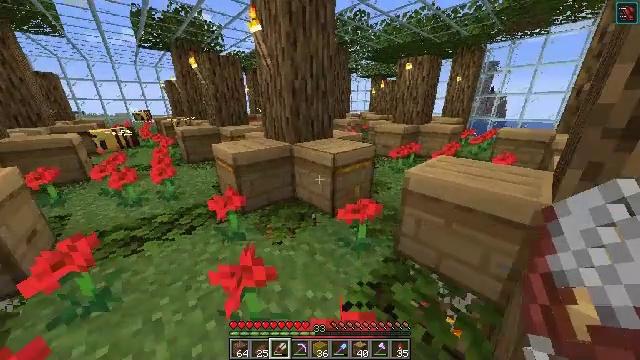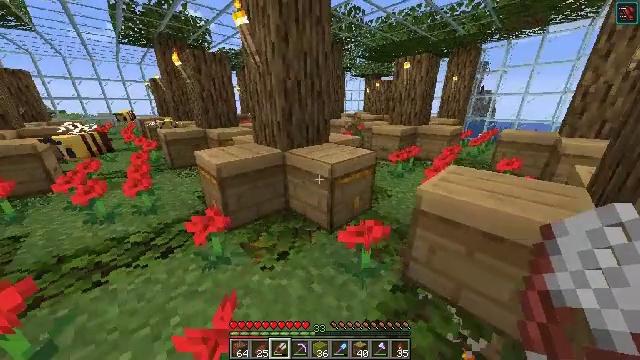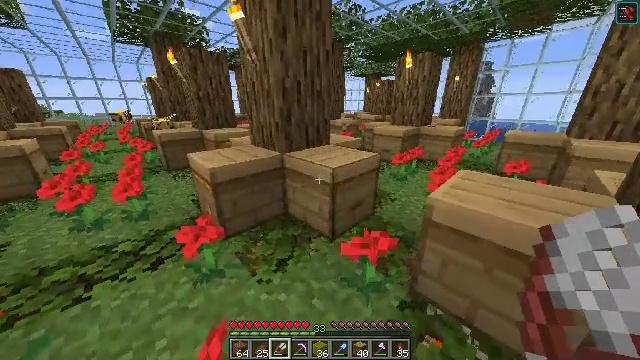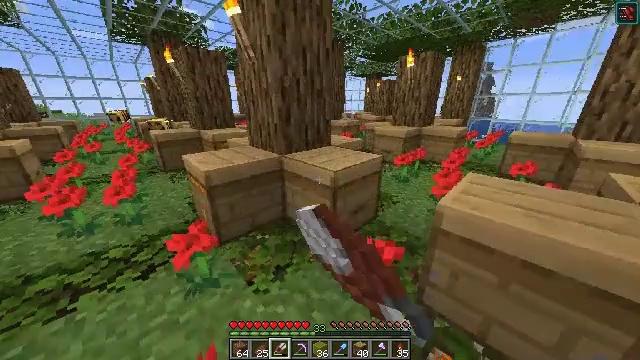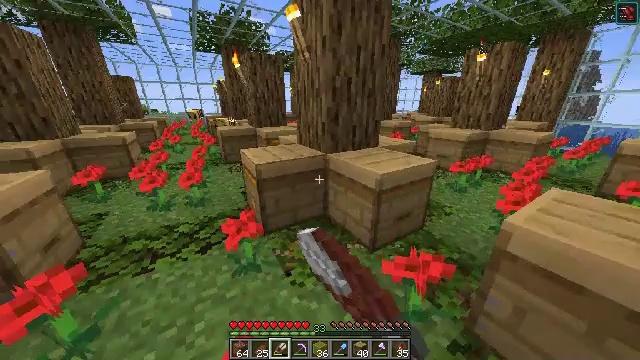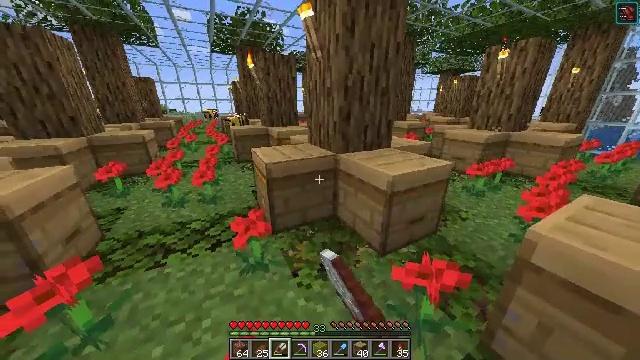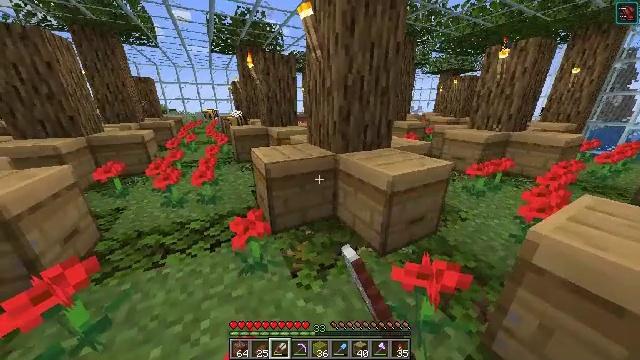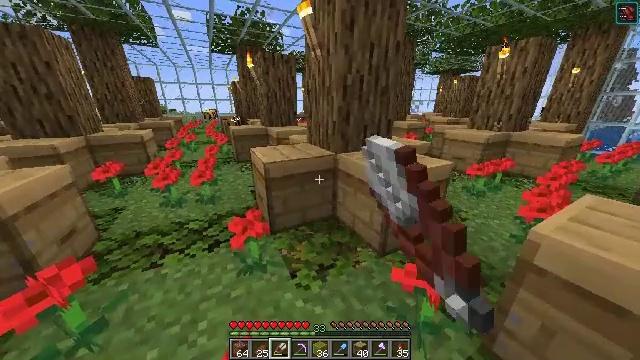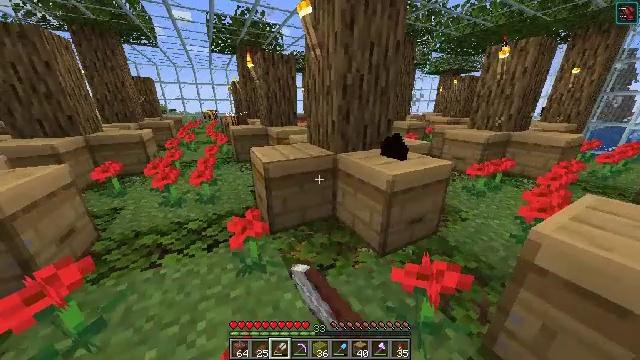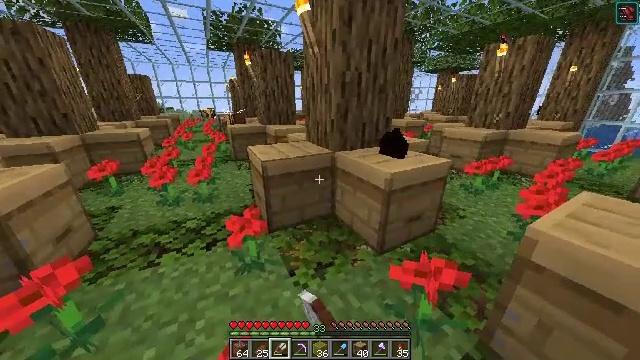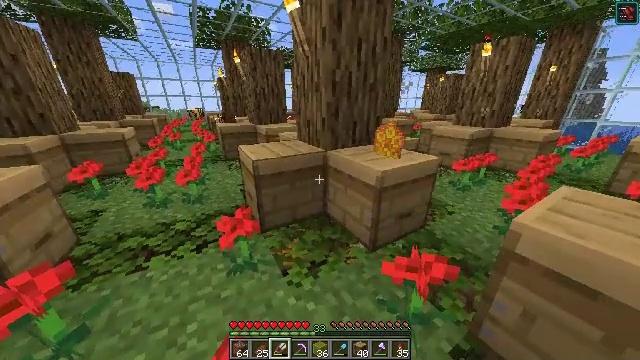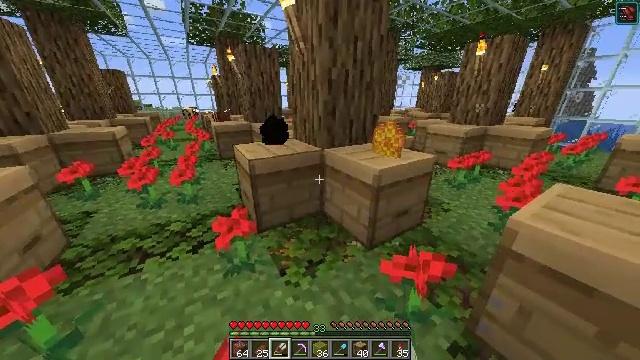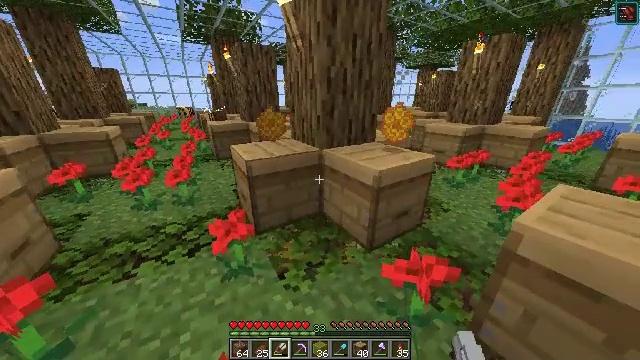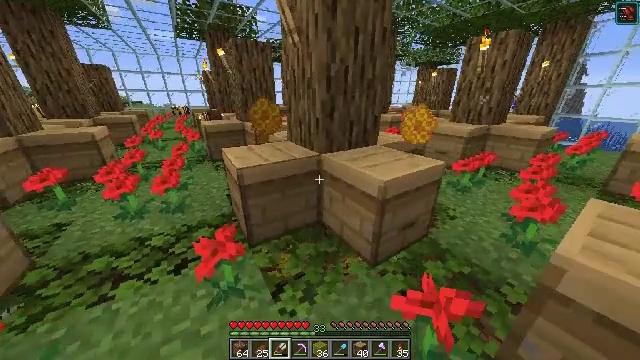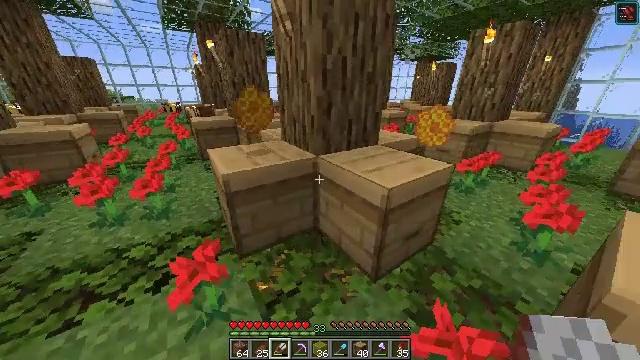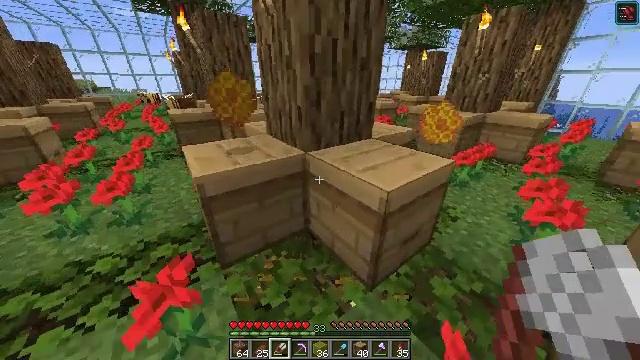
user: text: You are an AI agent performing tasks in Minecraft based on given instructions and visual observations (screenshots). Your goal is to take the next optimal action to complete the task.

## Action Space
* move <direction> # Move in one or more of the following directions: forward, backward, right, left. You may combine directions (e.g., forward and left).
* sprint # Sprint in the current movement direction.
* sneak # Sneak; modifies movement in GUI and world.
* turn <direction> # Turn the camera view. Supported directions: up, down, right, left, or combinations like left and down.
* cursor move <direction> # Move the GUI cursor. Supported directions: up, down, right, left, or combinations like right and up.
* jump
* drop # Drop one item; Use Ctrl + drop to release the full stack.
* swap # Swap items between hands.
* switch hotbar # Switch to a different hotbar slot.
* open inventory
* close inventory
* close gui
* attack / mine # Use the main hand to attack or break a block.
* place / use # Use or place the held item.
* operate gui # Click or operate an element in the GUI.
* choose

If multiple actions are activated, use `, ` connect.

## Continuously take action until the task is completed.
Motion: motion action
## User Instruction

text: Make a honeycomb block with honeycombs on the crafting table.
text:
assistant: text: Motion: move forward, turn right, attack / mine
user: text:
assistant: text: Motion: attack / mine and use / place
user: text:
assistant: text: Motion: attack / mine and use / place
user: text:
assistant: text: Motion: turn left, attack / mine
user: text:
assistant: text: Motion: turn left, attack / mine
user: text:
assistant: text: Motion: attack / mine and use / place
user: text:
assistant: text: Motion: attack / mine and use / place
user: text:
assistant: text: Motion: attack / mine
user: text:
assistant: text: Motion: attack / mine
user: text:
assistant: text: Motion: turn right, attack / mine
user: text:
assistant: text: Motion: turn right, attack / mine
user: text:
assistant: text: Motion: move forward, attack / mine
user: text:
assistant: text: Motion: move forward, attack / mine
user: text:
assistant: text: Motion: move forward, turn down, attack / mine
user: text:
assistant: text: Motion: move forward, turn right and down, attack / mine
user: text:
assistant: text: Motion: turn right and down, attack / mine
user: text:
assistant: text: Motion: turn right and down, attack / mine
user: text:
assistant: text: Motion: turn right and down, attack / mine
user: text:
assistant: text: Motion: turn right and down, attack / mine
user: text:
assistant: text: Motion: turn right, attack / mine
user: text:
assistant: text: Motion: move right, turn right, attack / mine
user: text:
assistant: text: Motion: move right, attack / mine
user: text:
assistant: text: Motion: move forward and move right, attack / mine
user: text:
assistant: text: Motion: move forward and move right, attack / mine
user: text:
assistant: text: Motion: move forward and move right, turn left and down, attack / mine
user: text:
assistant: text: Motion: move forward and move right, turn left, attack / mine
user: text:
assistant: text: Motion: move forward and move right, turn left, attack / mine
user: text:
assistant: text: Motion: move forward and move right, turn left, attack / mine
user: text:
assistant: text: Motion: move forward and move right, turn left, attack / mine
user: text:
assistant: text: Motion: move forward and move right, attack / mine